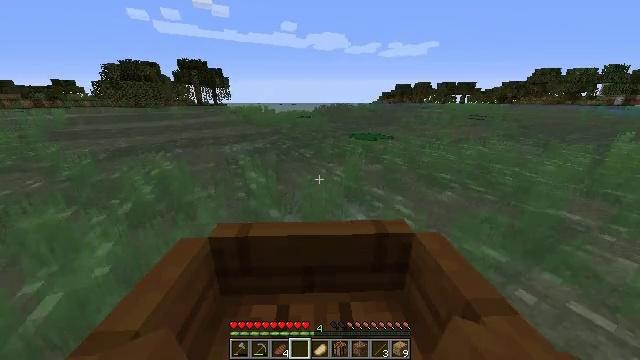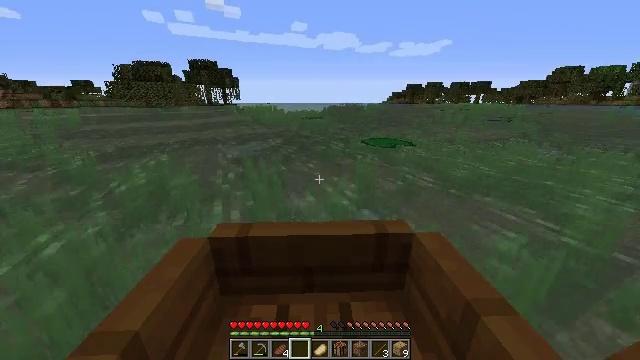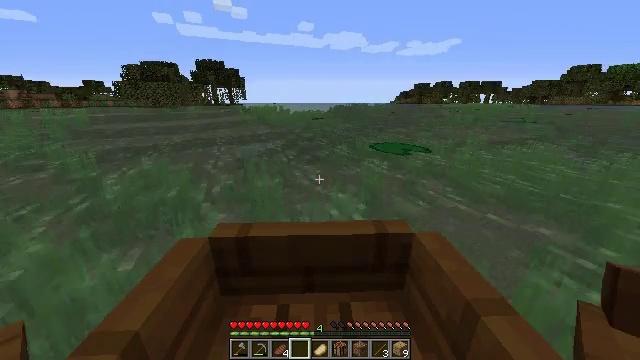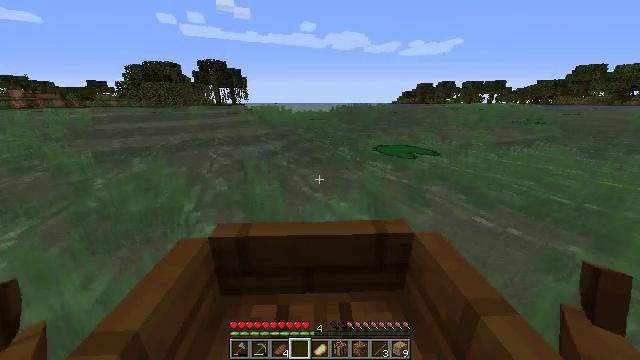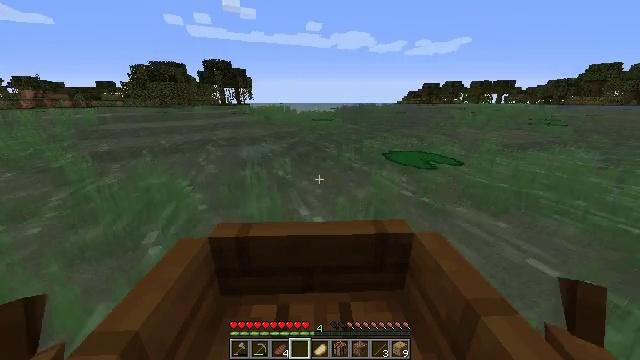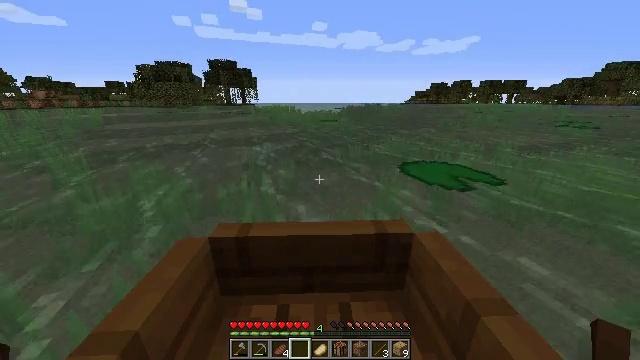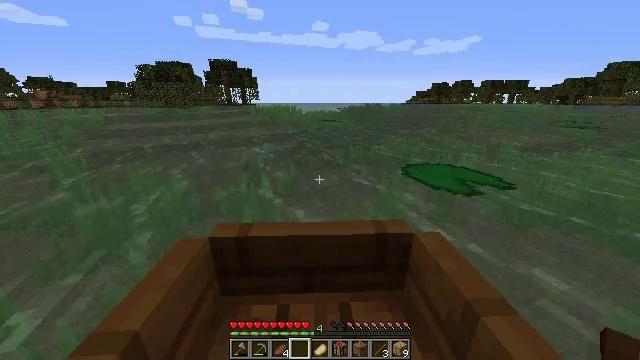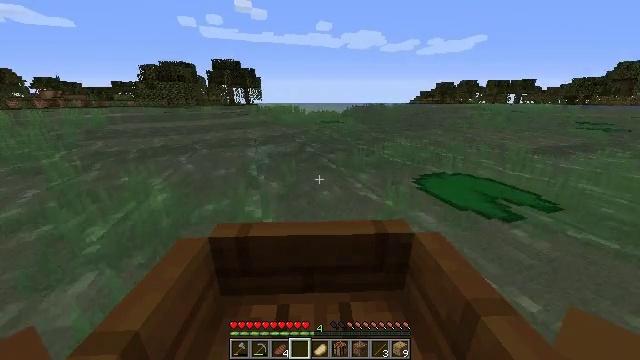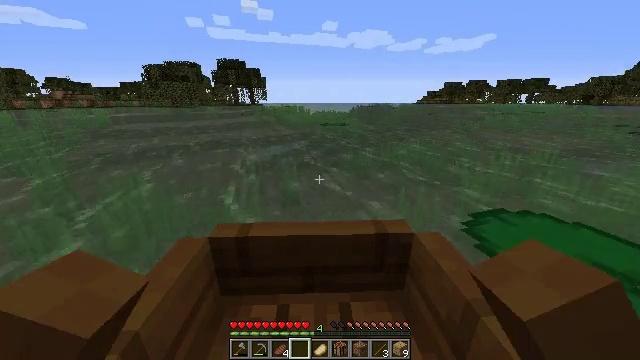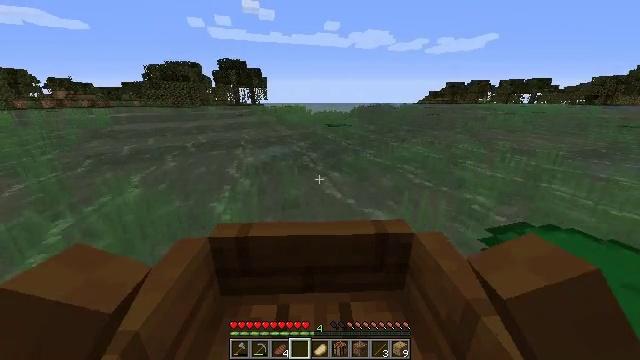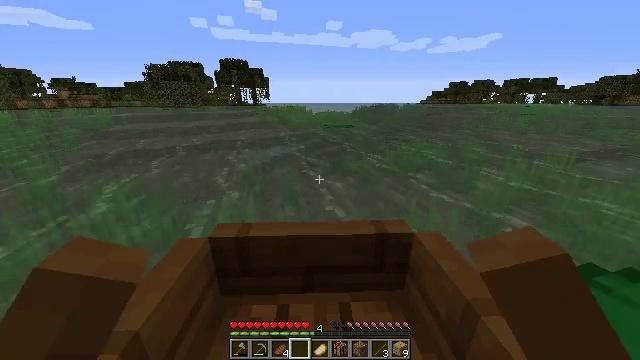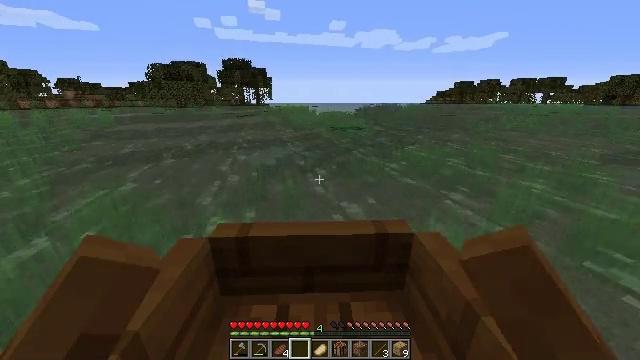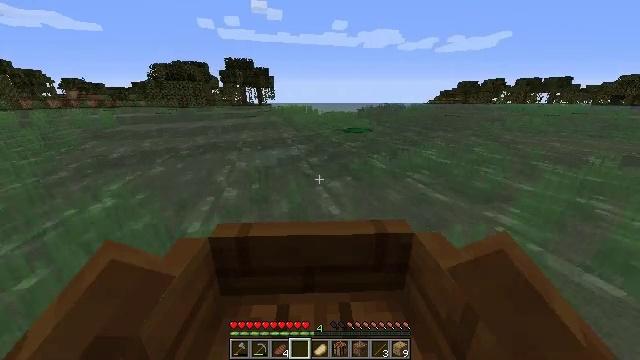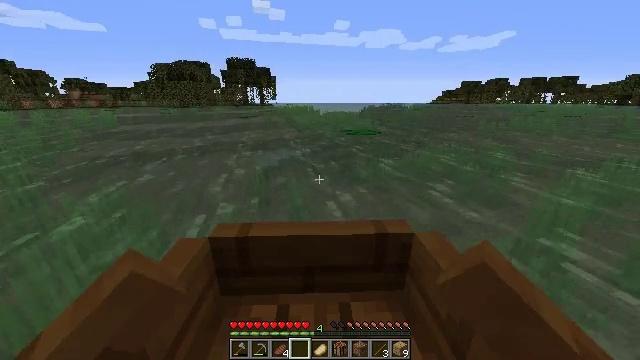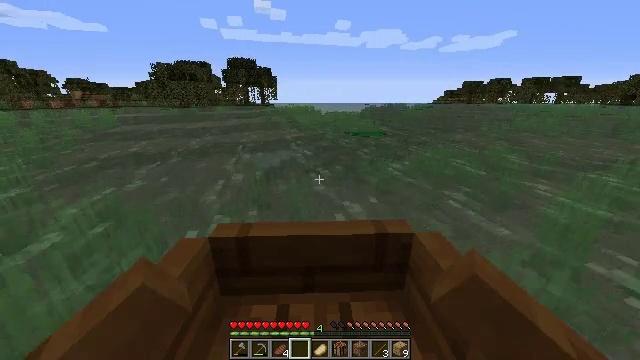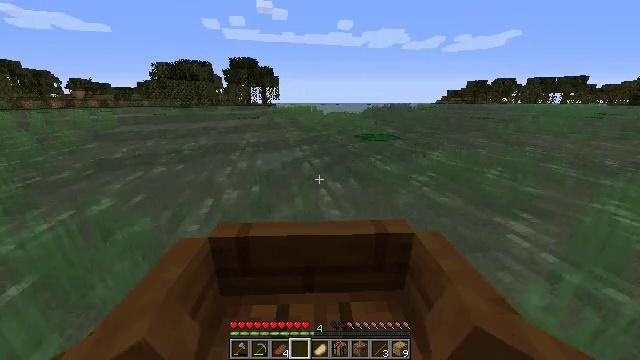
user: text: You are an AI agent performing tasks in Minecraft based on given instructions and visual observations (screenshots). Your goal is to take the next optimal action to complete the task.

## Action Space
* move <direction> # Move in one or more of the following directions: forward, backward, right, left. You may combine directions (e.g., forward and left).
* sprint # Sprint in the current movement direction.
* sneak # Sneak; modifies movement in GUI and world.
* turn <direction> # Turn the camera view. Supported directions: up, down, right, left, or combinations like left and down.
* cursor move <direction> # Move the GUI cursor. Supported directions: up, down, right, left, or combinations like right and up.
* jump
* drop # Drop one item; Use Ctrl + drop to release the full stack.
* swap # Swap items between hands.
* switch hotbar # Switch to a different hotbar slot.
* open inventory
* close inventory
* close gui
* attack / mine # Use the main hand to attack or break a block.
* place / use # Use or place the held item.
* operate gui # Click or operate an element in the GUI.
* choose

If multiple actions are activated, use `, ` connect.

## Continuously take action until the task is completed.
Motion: motion action
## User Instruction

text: Collect seagrass by hand or tool.
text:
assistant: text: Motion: move forward
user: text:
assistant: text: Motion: move forward
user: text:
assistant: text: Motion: move forward
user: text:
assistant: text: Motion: move forward
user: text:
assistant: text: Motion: move forward
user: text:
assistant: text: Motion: move forward
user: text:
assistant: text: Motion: move forward
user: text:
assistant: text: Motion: move forward
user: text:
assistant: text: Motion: move forward
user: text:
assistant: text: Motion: move forward
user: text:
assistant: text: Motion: move forward
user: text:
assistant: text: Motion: move forward
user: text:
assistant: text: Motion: move forward
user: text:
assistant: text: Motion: move forward
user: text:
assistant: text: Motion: move forward
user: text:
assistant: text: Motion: move forward
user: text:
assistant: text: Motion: move forward
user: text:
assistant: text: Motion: move forward
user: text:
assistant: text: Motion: move forward
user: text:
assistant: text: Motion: move forward, turn right
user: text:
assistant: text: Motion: move forward
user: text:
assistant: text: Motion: move forward
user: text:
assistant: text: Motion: move forward
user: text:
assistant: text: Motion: move forward
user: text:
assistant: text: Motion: move forward
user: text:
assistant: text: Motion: move forward
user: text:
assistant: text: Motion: move forward
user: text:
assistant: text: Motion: move forward
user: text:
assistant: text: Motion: move forward
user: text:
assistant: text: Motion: move forward